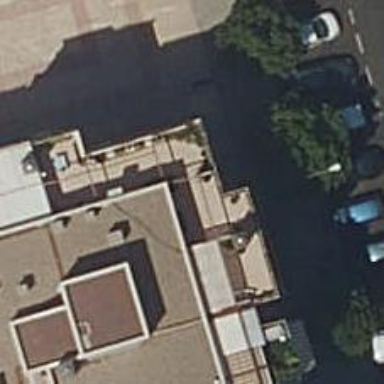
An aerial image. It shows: Restaurant.